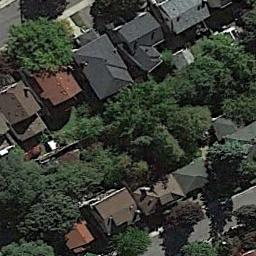
Label: residential